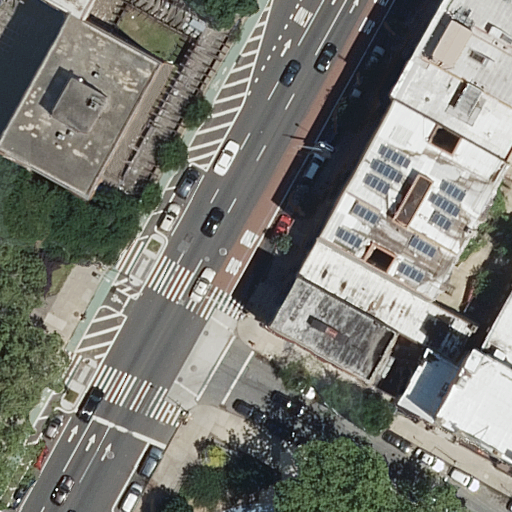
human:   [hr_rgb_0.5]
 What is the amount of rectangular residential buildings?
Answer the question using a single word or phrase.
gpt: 12

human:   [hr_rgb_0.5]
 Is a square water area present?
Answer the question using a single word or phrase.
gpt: no

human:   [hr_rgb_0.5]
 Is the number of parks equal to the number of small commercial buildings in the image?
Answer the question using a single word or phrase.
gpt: no

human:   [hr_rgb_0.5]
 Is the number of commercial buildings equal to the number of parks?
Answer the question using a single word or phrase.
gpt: no

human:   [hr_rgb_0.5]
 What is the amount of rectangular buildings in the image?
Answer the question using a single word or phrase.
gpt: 12

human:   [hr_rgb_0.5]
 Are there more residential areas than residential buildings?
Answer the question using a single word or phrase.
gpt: no

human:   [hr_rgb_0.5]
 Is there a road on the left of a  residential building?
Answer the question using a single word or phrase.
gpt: yes

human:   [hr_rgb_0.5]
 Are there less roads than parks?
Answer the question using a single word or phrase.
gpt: no

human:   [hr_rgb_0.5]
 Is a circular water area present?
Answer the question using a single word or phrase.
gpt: no

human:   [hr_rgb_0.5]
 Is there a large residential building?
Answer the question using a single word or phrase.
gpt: yes

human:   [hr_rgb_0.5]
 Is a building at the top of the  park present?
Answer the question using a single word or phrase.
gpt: yes

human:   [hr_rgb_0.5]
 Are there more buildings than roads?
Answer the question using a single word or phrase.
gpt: yes

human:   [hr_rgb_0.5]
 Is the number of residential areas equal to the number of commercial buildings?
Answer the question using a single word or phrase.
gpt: no

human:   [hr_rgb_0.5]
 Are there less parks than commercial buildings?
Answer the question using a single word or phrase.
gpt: no

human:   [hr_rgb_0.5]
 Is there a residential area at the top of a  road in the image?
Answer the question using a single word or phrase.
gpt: yes

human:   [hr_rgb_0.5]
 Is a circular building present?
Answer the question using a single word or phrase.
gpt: no

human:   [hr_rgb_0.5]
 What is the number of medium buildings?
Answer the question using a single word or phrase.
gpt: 8

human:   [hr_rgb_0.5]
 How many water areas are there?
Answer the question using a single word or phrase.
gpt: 0

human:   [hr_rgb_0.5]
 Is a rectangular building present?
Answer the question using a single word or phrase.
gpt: yes

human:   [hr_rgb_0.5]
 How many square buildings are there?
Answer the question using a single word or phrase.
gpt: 0

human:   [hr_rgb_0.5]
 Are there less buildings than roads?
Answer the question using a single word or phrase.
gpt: no

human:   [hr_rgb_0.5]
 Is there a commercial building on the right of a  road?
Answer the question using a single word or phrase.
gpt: no

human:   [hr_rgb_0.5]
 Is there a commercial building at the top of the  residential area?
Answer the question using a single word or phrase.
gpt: no

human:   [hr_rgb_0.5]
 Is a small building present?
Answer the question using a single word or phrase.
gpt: yes

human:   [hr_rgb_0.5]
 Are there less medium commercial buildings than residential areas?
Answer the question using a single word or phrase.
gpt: yes

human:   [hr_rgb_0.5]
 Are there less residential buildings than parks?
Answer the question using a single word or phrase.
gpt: no

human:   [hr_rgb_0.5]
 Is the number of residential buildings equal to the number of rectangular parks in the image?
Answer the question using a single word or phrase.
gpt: no

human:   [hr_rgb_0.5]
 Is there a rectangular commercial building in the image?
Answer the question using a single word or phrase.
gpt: no

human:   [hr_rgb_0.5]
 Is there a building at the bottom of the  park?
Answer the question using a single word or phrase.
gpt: no

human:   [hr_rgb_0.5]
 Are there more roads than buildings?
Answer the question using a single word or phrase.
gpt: no

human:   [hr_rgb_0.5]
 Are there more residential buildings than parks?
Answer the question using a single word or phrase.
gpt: yes

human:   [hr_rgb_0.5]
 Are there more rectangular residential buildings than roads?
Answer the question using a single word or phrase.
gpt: yes

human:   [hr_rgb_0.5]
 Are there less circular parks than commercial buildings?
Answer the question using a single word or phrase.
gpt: no

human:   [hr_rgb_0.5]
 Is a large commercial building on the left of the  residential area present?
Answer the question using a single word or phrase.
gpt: no

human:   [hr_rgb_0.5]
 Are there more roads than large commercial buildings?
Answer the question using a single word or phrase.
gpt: yes

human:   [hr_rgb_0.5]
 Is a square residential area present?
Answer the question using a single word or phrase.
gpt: no